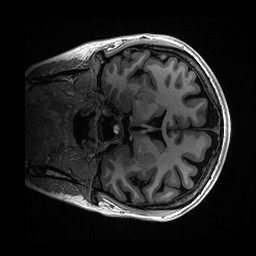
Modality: T1w
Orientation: coronal
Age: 19
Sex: female
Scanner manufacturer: ge
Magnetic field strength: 3 T
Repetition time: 0.006952 s
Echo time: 0.00292 s